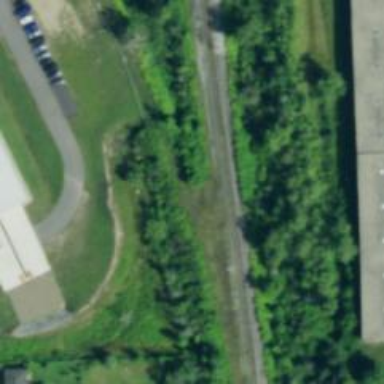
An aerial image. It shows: Abandoned railway.